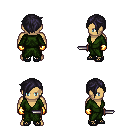
a pixel art fantasy rpg character, male body template, human, tanned skin, green robe, gold greaves, raven pixie cut hairstyle, gold gloves, ghillies, dagger, four views (front, back, left, right), 2x2 character sprite sheet, small pixel art, hard edges, no anti-aliasing